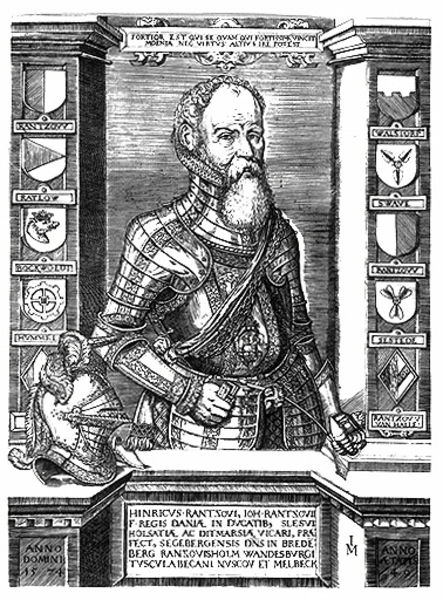
Titel: Bildnis des Grafen Heinrich von Rantzau
Künstler: Jakob d.Ä. Mores
Institution: (Seriendruck)
Schlagwörter: feder, hand, mann, weiß, fenster, grau, haar, handschuh, mund, nase, pfeiler, schwarz, stirn, säule, säulen, tisch, zeichnung, blick, gebäude, alt, bart, schnurrbart, architektur, arm, augen, falten, federn, halten, kragen, rahmen, stehen, vollbart, bildnis, hände, portrait, porträt, signatur, auge, haare, adel, blatt, schärpe, holzschnitt, schrift, grafik, graphik, pilaster, rand, krieg, kaiser, könig, tafel, inschrift, glatze, metall, podest, edel, jahreszahl, schild, druck, radierung, stich, schwarzweiß, schwert, text, soldat, beschriftung, überschrift, helm, orden, herrscher, ritter, fürst, rüstung, halbglatze, jahr, wappen, brustpanzer, harnisch, mittelalter, wams, krieger, general, ritterrüstung, feldherr, visier, macht, herrscherporträt, kupferstich, flugblatt, ablage, herrscherportrait, symbole, daten, historisch, latein, schilde, heinrich, schrifttafel, männerbildnis, nnase, lamellen, adelsmann, im, symolik, inschfrift, 1574, wiesier, wisier